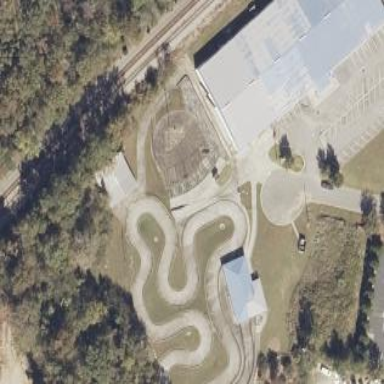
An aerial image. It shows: Asphalt raceway designated as go-cart track.